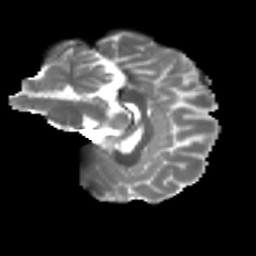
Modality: T2w
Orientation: sagittal
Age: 23
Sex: female
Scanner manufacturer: ge
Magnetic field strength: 3 T
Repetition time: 7.8 s
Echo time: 0.0606 s